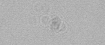
Label: camera_spot